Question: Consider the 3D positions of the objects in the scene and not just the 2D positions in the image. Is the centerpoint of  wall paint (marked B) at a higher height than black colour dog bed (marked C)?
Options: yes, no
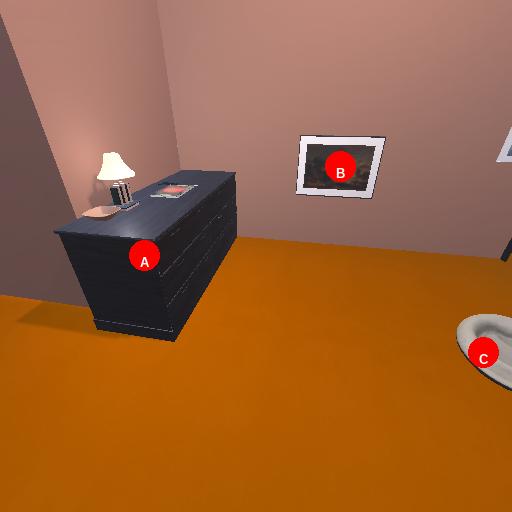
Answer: yes